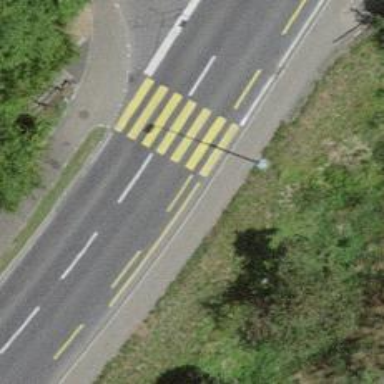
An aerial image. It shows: Uncontrolled zebra crossing with notable zebra markings.